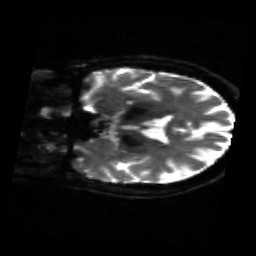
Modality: sbref
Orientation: coronal
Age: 66
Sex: female
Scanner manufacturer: siemens
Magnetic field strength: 3 T
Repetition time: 4.71 s
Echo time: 0.0906 s